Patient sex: F
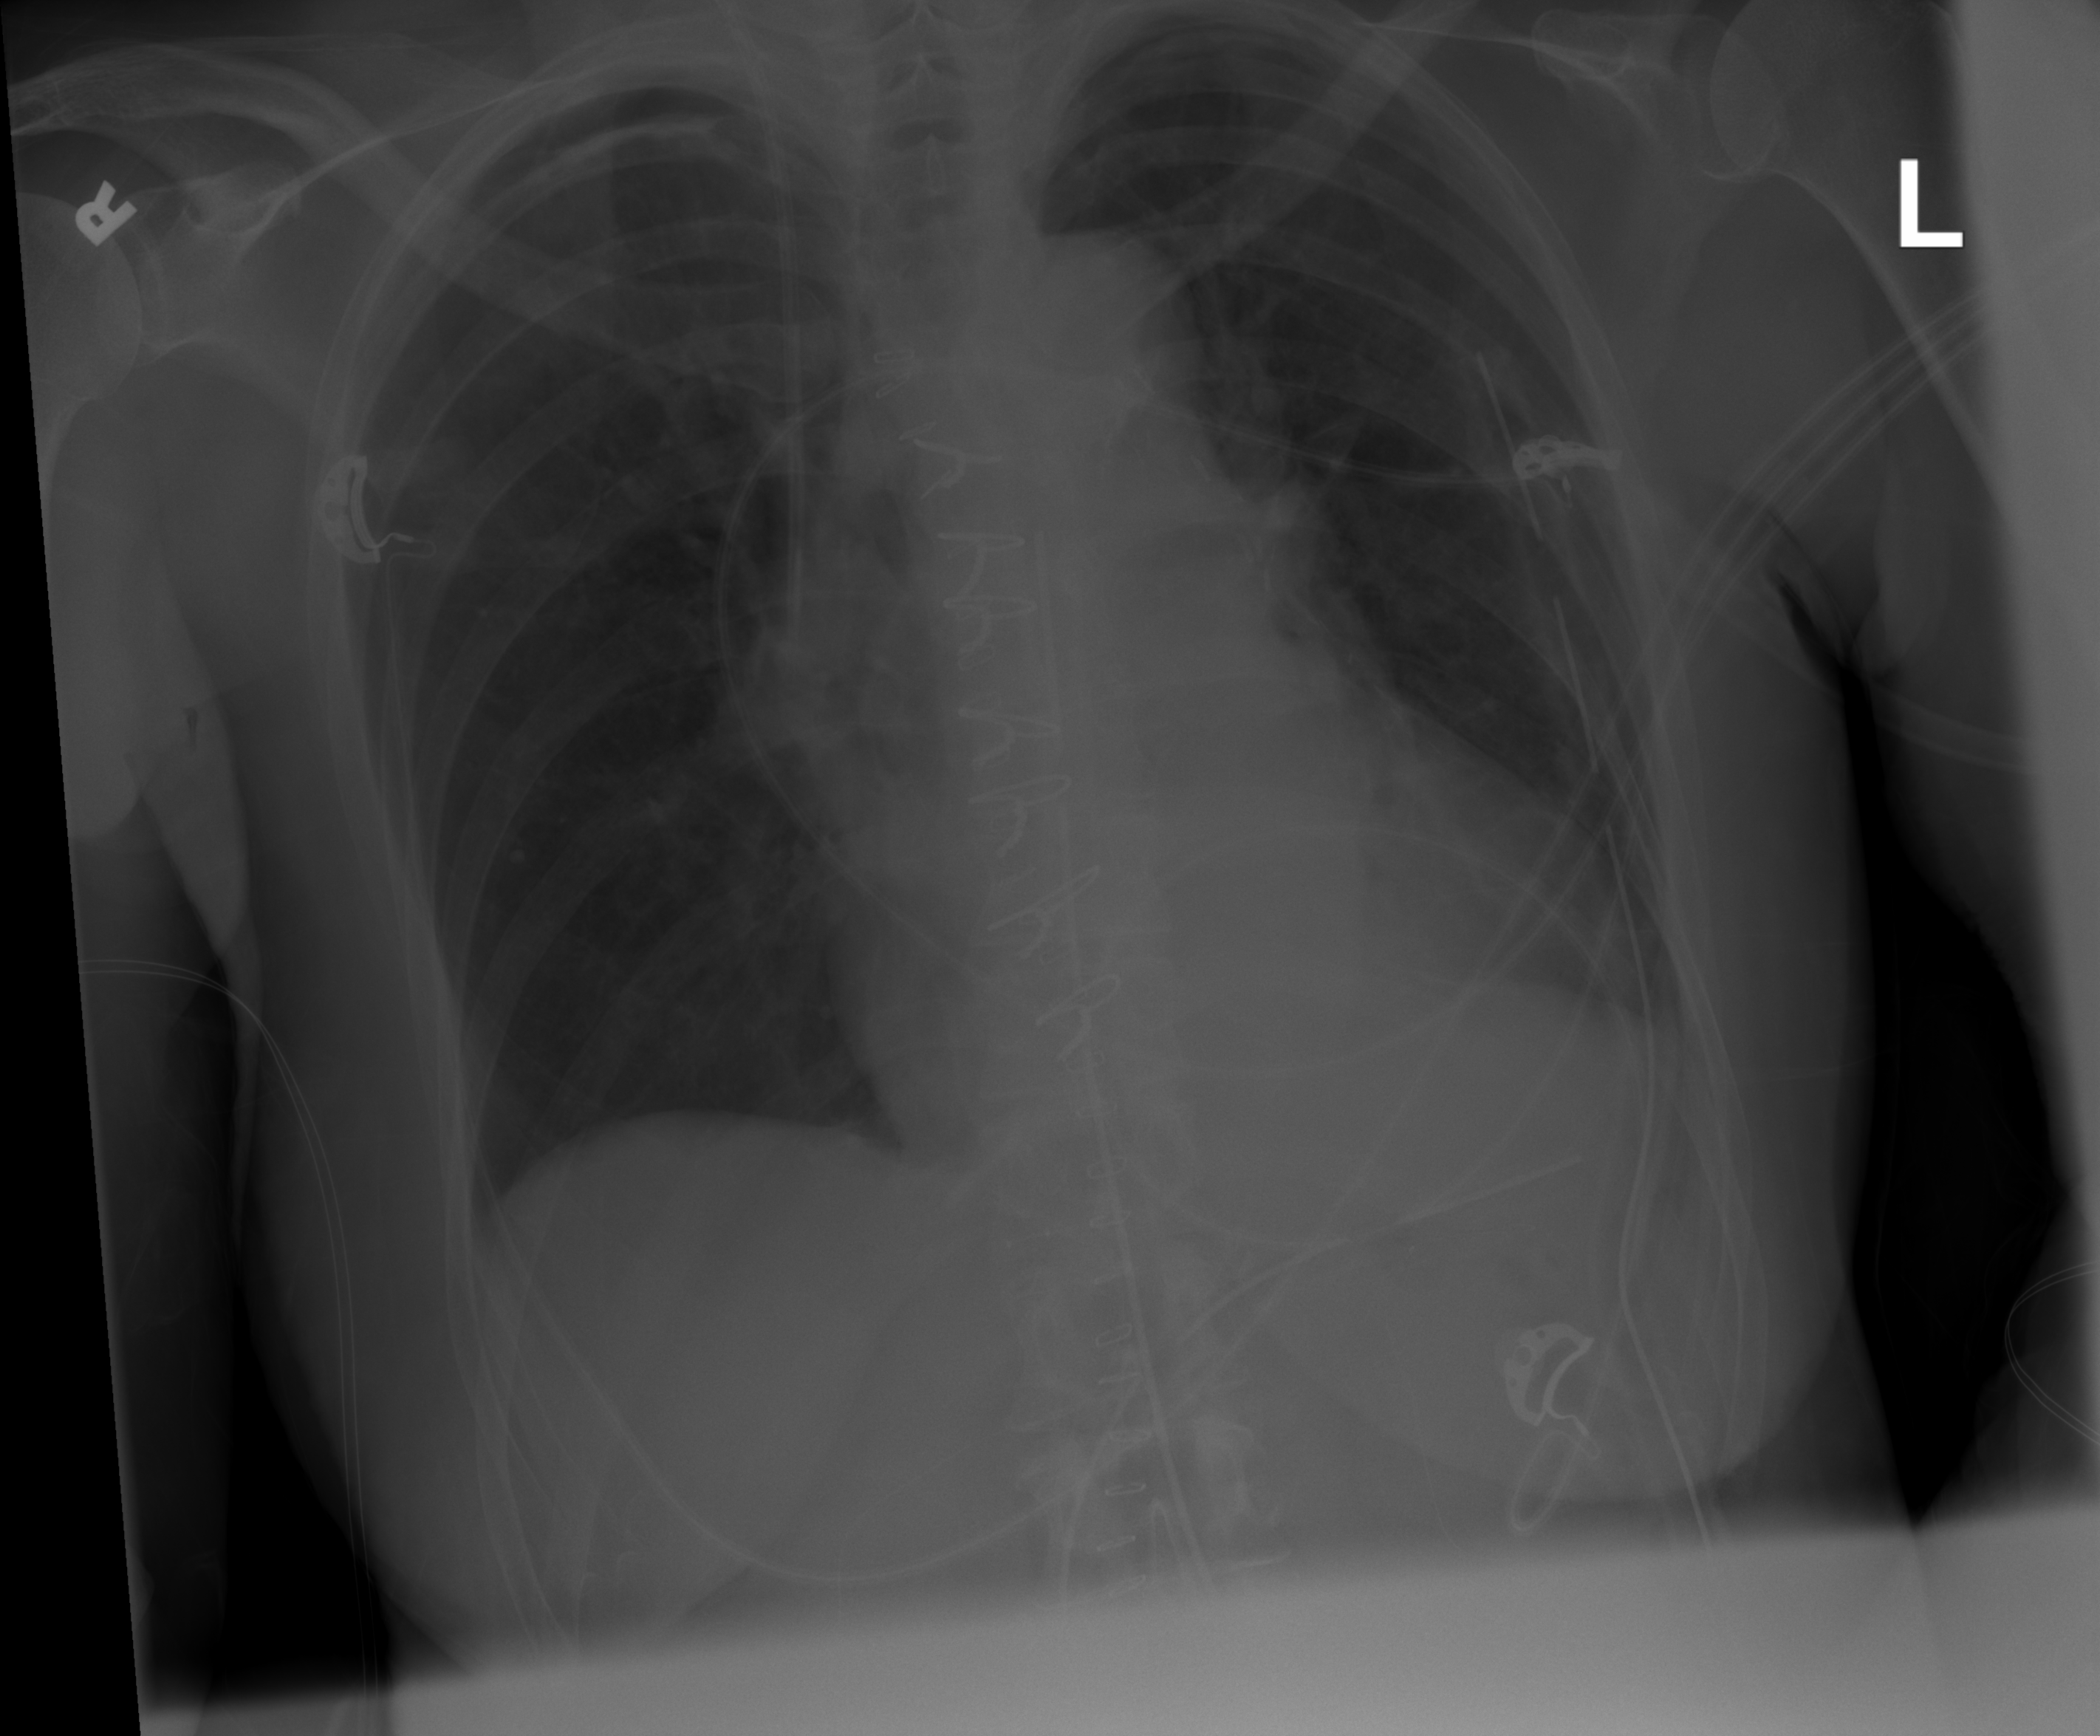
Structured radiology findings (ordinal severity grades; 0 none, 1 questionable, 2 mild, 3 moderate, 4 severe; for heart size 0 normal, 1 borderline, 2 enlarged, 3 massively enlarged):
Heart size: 0
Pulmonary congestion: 0
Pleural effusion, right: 0
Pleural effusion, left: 0
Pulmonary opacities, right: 0
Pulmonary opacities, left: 0
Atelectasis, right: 2
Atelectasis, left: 2